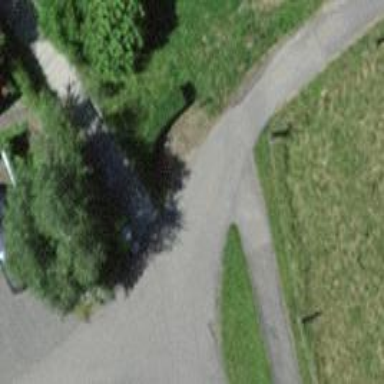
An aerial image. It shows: Sidewalk along the footway.